Field crop: maize
Growth stage: 2
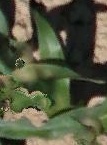
Species: maize